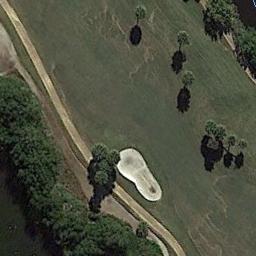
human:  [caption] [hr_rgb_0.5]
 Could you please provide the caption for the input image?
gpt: The golf course has a fairway, Some barrier trees and a sandpit and two roads go through the golf course .

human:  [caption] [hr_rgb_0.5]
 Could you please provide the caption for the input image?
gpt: There are several bunkers and lakes and a few paths and many trees on a large green lawn on the golf course .

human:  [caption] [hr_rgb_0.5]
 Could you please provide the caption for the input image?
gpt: There are two large bunkers and two paths .

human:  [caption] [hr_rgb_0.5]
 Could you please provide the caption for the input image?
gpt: There are lots of  trees beside the golf course .

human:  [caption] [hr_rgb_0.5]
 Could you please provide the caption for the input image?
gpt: The golf course with a bunker near a path .